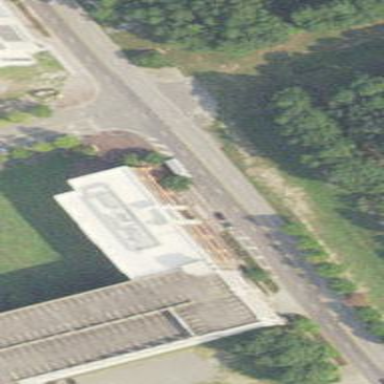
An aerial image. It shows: Commercial building.